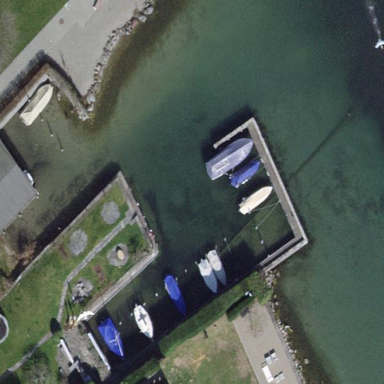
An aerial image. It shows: Man-made pier.